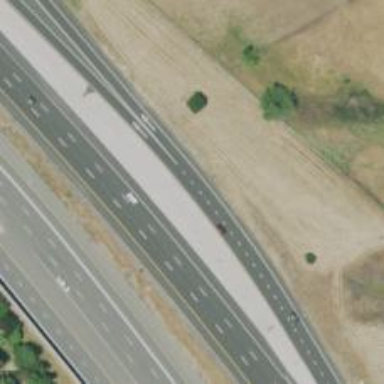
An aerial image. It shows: Motorway junction.